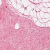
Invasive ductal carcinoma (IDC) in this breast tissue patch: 0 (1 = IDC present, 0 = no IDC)